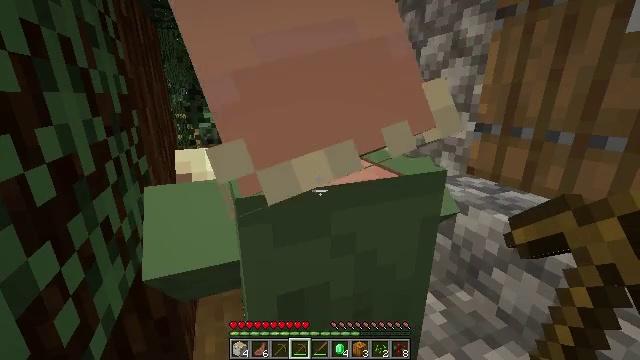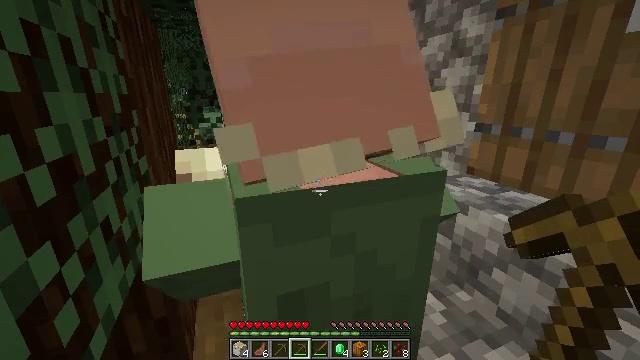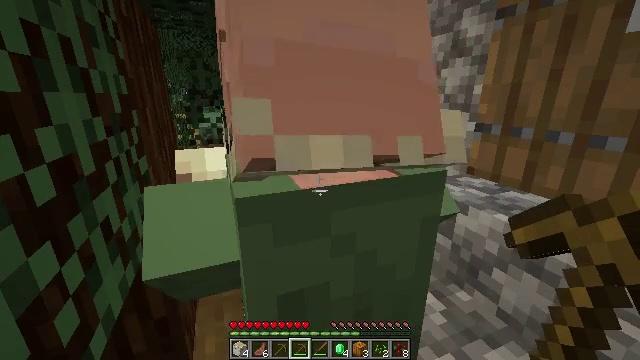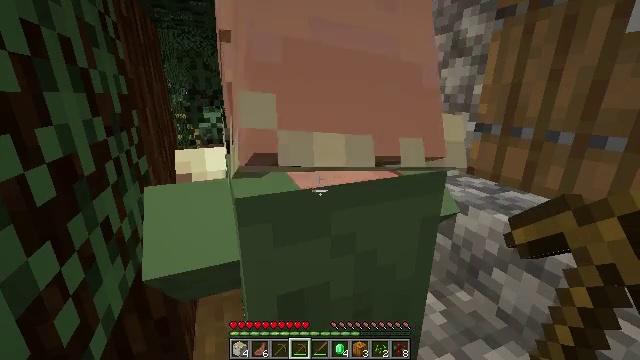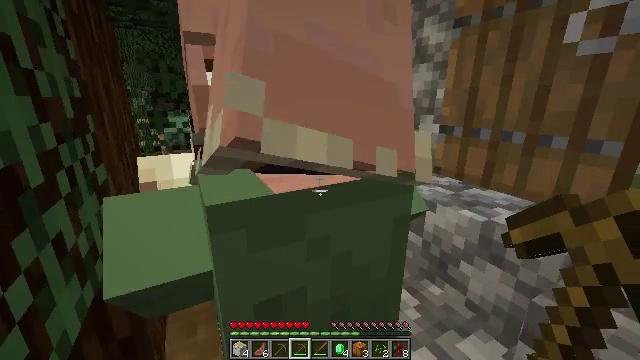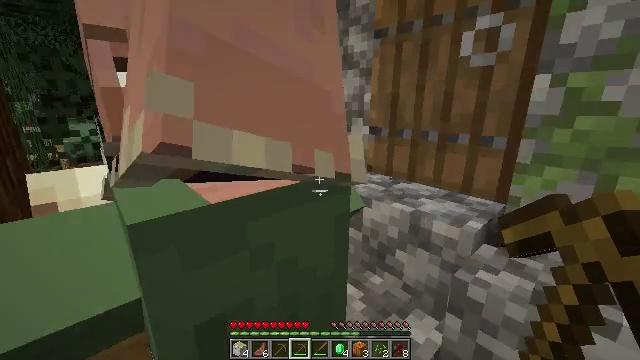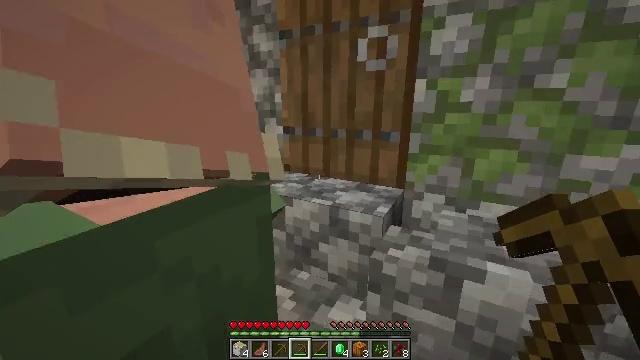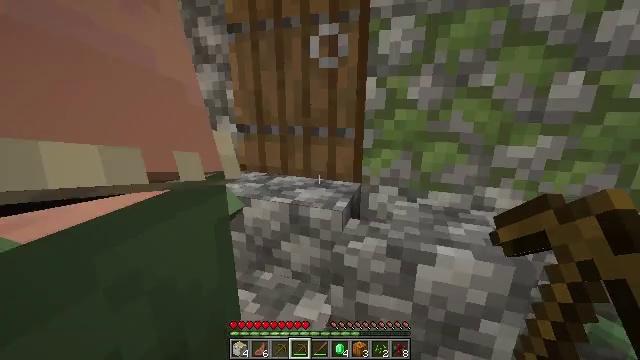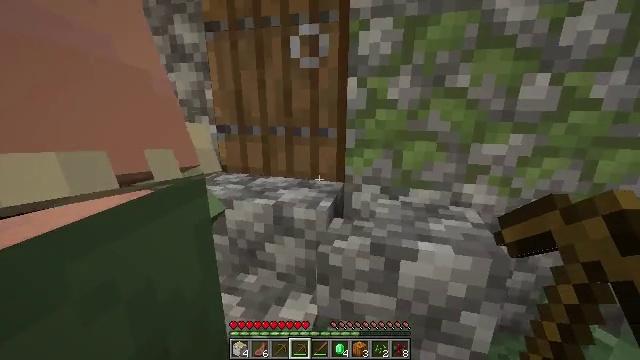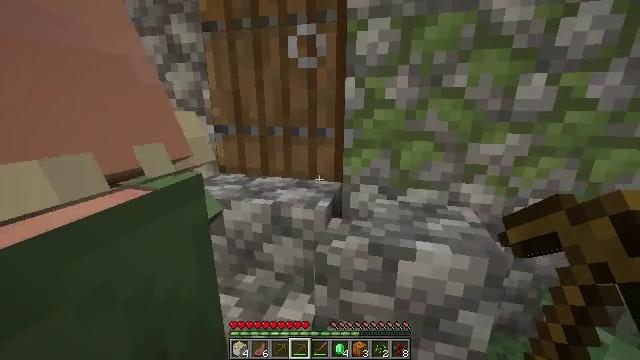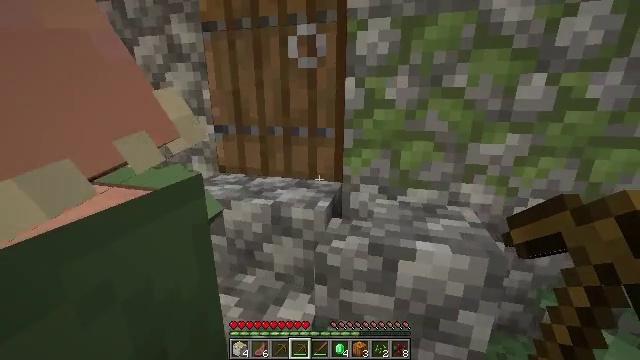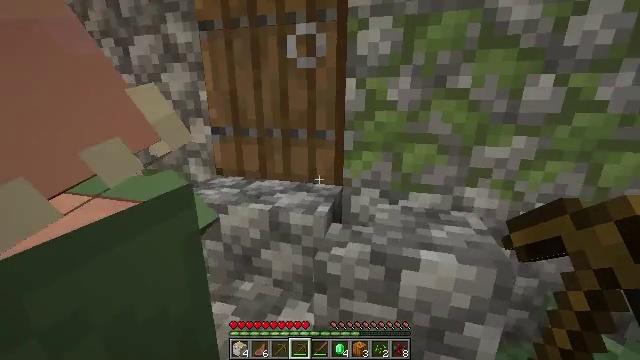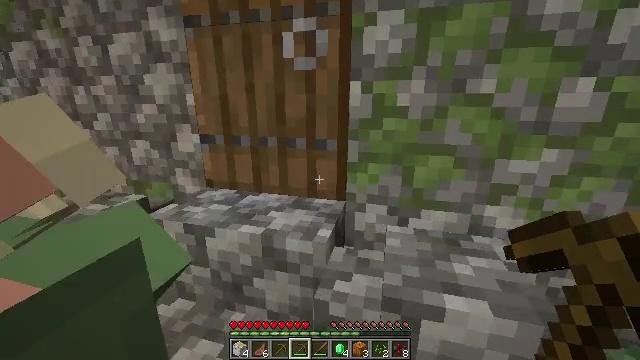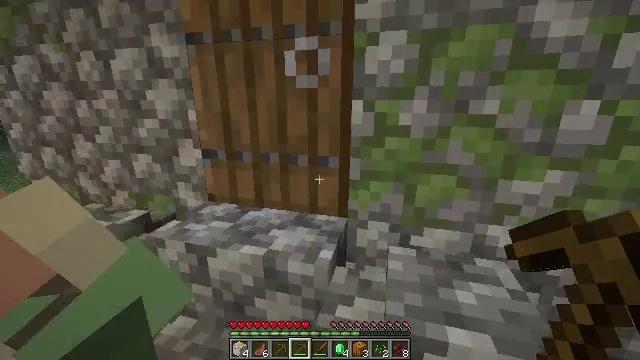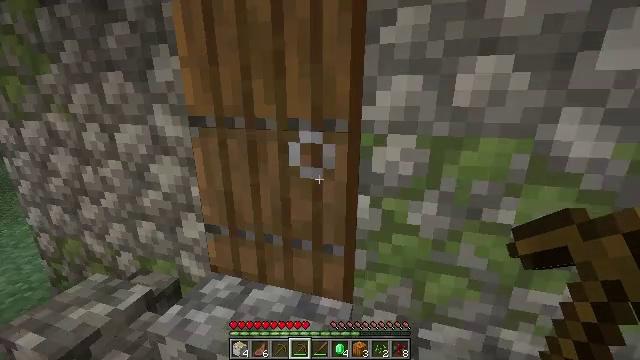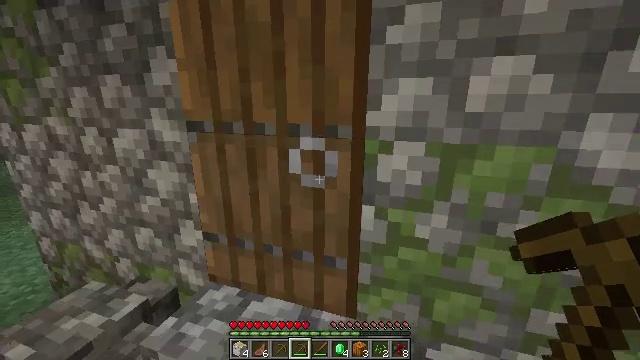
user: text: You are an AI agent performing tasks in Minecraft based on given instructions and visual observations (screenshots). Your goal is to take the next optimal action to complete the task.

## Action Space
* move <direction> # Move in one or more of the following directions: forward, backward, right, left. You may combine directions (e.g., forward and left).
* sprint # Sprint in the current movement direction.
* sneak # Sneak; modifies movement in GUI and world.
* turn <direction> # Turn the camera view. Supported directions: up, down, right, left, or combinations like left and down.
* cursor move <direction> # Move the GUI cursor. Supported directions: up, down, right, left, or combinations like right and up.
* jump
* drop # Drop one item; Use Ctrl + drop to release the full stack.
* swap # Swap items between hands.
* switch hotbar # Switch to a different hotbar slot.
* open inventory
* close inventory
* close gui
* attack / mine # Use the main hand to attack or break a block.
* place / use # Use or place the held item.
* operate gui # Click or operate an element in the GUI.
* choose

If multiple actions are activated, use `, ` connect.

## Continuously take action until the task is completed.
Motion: motion action
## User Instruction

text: Retrieve the torch.
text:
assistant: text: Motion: no_op
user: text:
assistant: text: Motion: no_op
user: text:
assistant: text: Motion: no_op
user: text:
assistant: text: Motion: turn right
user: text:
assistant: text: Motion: turn right
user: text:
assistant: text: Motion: turn right
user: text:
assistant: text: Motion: turn right
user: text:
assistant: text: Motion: turn right
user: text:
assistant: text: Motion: no_op
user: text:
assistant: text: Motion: no_op
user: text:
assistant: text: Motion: move forward
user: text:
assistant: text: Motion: move forward
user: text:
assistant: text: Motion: move forward, jump
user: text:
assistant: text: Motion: move forward, turn left, jump
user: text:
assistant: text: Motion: move forward, turn left, jump
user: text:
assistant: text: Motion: move forward, turn left, jump
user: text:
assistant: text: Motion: move forward, turn left, jump
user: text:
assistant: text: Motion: move forward, turn left, jump
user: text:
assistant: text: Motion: move forward
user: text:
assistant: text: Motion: move forward and move left
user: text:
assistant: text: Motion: move forward and move left
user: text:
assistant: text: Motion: move forward and move left
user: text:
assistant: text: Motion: move left
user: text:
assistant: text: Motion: no_op
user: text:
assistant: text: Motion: no_op
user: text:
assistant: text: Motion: no_op
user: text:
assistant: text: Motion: use / place
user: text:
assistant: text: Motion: no_op
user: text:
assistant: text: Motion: no_op
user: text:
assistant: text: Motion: no_op